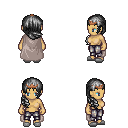
a pixel art fantasy rpg character, female body template, human, tanned skin, gray cape, metal pants, gray right-swept hairstyle, bronze tiara, white slippers, four views (front, back, left, right), 2x2 character sprite sheet, small pixel art, hard edges, no anti-aliasing